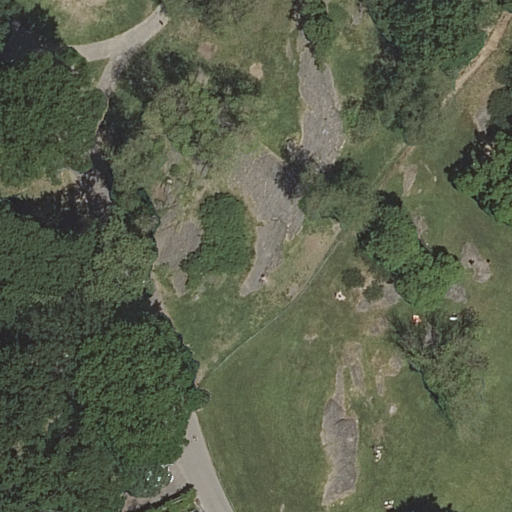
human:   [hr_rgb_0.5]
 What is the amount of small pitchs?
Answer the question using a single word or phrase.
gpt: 0

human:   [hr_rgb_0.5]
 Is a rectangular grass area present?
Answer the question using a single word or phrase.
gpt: yes

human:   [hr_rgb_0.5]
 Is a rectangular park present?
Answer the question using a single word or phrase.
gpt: yes

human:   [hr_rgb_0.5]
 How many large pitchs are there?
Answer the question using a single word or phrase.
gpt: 1

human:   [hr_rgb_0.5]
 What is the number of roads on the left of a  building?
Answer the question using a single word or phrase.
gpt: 0

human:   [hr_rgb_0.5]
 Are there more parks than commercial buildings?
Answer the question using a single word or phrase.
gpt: yes

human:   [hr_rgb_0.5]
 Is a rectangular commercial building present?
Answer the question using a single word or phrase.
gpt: no

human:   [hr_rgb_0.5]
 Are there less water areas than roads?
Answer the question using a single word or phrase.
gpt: yes

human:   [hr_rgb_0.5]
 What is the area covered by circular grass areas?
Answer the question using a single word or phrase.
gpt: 0m2

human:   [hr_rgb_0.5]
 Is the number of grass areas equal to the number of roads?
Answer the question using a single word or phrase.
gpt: no

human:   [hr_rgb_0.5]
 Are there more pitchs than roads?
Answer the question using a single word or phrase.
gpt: no

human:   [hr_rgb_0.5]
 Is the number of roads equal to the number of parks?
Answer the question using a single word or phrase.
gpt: no

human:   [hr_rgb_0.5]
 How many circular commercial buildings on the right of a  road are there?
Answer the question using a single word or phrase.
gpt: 0

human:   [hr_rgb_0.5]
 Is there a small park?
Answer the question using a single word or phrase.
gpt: no

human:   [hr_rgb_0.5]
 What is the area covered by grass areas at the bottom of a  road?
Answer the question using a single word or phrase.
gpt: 0m2

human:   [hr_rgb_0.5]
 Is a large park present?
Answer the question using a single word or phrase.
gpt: yes

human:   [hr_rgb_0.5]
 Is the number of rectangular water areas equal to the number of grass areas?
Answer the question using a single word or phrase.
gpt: no

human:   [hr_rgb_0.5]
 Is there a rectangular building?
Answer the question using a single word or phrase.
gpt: no

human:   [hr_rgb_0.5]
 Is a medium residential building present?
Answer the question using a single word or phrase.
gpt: no

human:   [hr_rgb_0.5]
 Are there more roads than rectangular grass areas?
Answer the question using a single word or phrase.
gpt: yes

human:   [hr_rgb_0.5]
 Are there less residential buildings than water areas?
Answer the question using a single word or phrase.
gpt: no

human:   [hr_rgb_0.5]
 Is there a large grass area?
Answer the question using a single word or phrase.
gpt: no

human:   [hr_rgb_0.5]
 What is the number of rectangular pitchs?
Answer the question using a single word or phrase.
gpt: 1

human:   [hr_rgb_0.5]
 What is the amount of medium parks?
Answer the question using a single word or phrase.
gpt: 0

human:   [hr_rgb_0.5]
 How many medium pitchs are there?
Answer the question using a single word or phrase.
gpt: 0

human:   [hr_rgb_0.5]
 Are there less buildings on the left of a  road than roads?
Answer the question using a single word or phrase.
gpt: yes

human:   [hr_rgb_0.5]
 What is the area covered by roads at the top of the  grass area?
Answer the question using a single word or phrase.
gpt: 0m2

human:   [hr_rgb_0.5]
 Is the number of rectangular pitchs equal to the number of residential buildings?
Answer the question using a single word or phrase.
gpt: no

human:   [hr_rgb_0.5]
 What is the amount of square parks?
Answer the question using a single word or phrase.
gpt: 0

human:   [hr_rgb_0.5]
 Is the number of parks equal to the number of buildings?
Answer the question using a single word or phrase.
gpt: no

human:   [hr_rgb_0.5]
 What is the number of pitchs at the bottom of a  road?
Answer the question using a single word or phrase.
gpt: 1

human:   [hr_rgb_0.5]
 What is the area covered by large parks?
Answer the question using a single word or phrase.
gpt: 10627m2

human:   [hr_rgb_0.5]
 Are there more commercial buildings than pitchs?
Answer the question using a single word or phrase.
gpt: no

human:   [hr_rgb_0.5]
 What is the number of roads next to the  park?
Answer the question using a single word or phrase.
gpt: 2

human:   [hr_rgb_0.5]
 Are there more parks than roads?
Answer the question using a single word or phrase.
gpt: no

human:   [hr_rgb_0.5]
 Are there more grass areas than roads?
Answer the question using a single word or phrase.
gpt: no